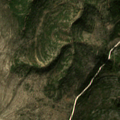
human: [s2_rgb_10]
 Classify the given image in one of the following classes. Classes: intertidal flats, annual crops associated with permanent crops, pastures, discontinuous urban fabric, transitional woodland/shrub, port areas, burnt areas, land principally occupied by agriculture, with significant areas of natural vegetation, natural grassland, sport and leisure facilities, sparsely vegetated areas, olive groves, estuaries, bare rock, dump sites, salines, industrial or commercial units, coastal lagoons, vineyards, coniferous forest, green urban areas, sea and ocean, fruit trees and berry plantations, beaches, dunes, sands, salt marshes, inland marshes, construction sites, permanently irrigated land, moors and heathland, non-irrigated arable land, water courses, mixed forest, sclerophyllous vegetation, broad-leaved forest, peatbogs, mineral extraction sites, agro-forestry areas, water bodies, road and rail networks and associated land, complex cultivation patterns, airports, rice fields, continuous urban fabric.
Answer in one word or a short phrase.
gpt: olive groves, broad-leaved forest, sclerophyllous vegetation, sparsely vegetated areas